Question: Hi I need some help in understand this property/functionality from Android...
Maybe I can looking around for something wrong... but I'm almost sure that I need use the slide down "property" to see the rest of my textview... rigth?
But how? I am not understanding the flow...

'''
public class PrintBtInvoice extends Activity
{
String constActivityName = "PrintBtInvoice";
// ------------------------------------------------------------------------
ScrollView sView = null;
TextView txtIDorder = null;
TextView txt2Print = null;
TextView txt2View = null;
Button btnBack = null;
Button btnPrint = null;
public void onCreate(Bundle savedInstanceState)
{
sView = (ScrollView) findViewById(R.id.scrollView );
txtIDorder = (TextView) findViewById(R.id.txtPBIorderId);
txt2Print = (TextView) findViewById(R.id.txtPBIinvoice2print);
txt2View = (TextView) findViewById(R.id.txtPBIinvoice2view);
btnBack = (Button) findViewById(R.id.btnPBIback);
btnPrint = (Button) findViewById(R.id.btnPBIprint);
...
}
btnPrint.setOnClickListener(new OnClickListener()
{ ... }
}
'''
What I need to do to see the rest of my text2Print??
Changes suggested :)
'''
<ScrollView
android:layout_width="fill_parent"
android:layout_height="fill_parent"
android:id="@+id/scrollView"
android:layout_gravity="center_horizontal" >
<TextView
android:id="@+id/txtPBIinvoice2print"
android:layout_width="fill_parent"
android:layout_height="fill_parent"
android:layout_alignParentLeft="true"
android:layout_below="@+id/btnPBIback"
android:layout_toLeftOf="@+id/btnPBIprint"
android:text="@string/app_blank" />
</ScrollView>
'''
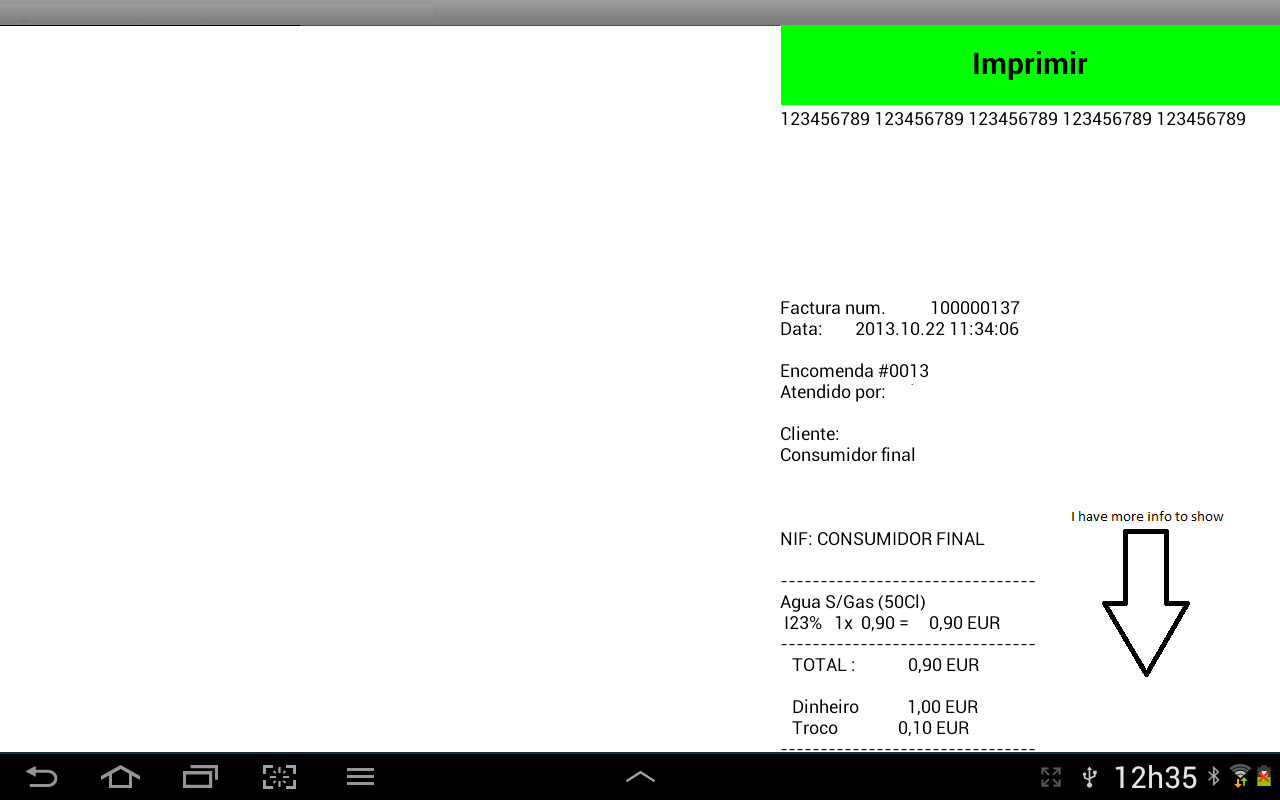
Answer: I think you need to put your TextView into ScrollView. This way you would be able to scroll your text down and see it. Here is the sample XML layout:
'''
<?xml version="1.0" encoding="utf-8"?>
<LinearLayout xmlns:android="http://schemas.android.com/apk/res/android"
android:orientation="vertical" android:layout_width="match_parent"
android:layout_height="match_parent">
<ScrollView
android:layout_width="fill_parent"
android:layout_height="fill_parent"
android:id="@+id/scrollView"
android:layout_gravity="center_horizontal" >
<TextView
android:layout_width="wrap_content"
android:layout_height="wrap_content"
android:text="New Text"
android:id="@+id/textView" />
</ScrollView>
</LinearLayout>
'''